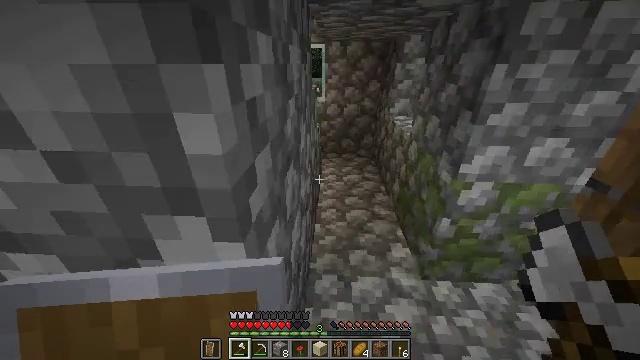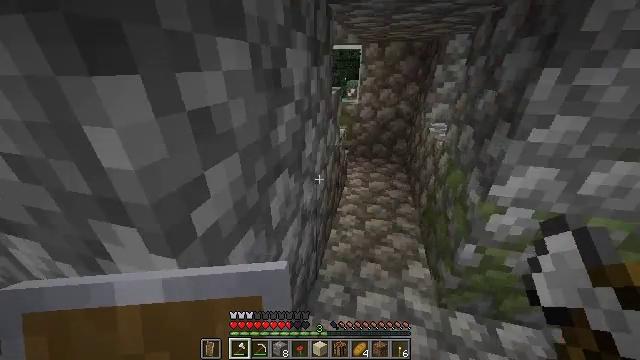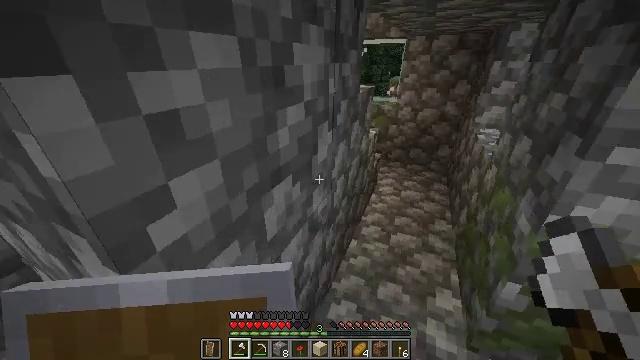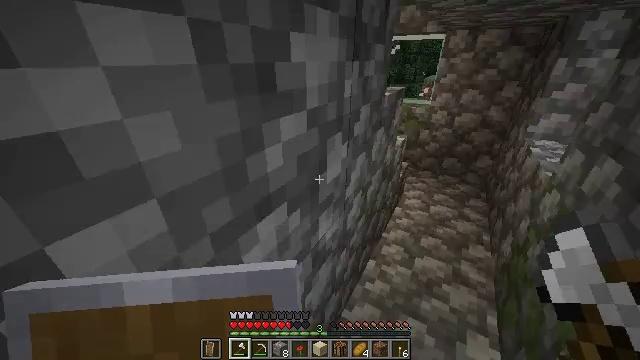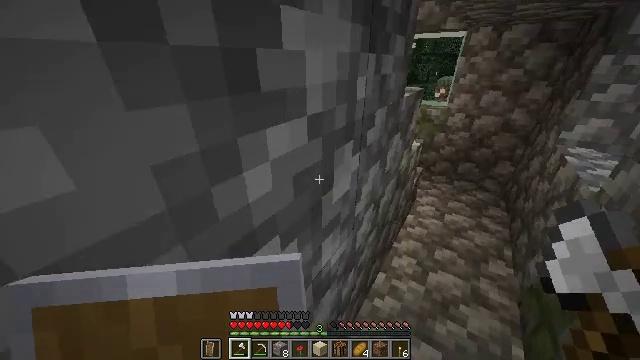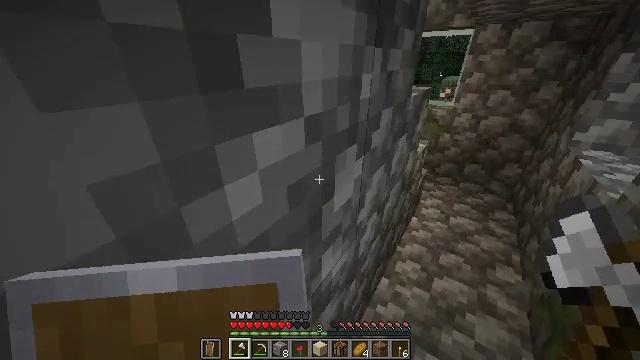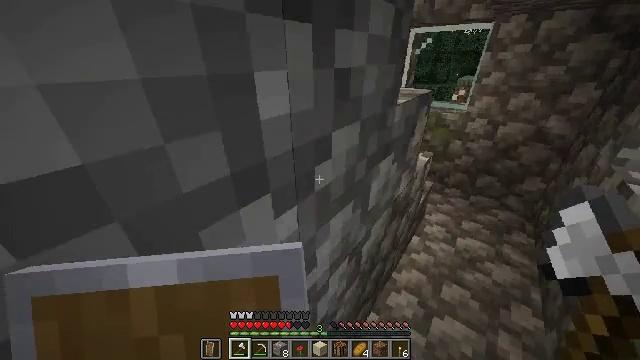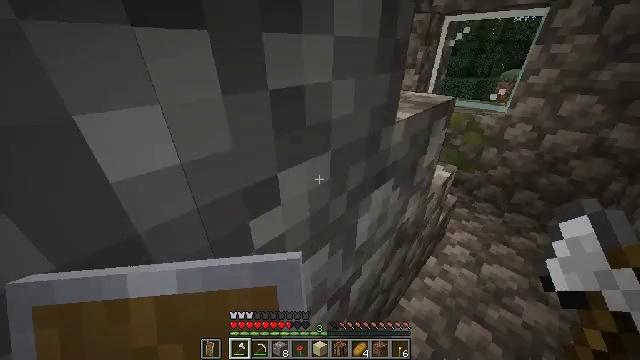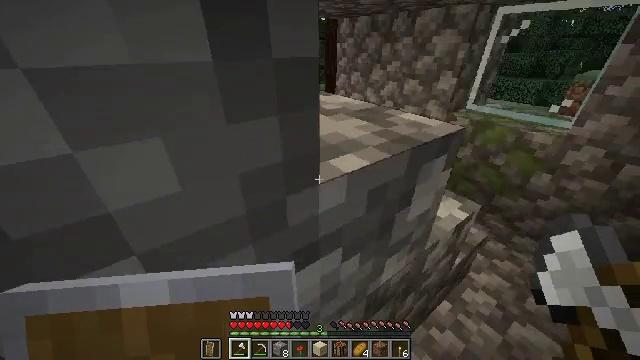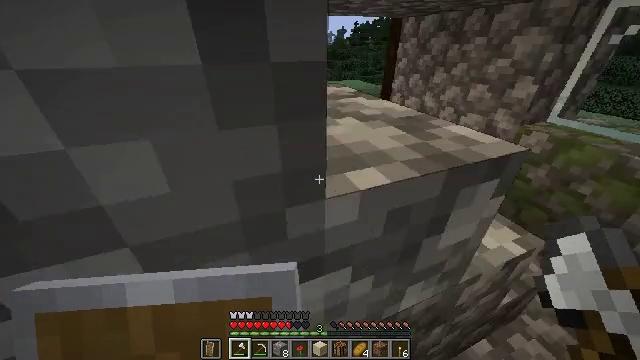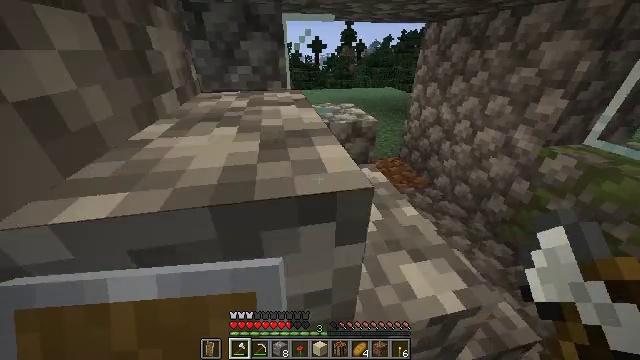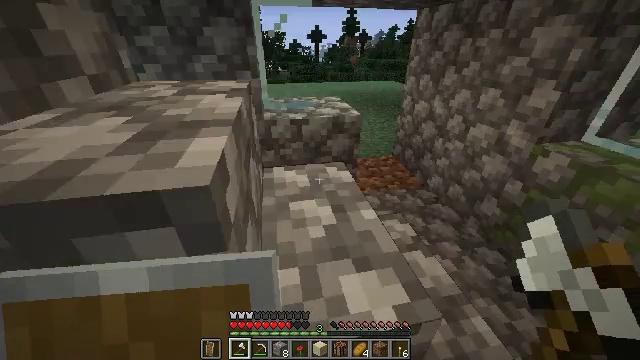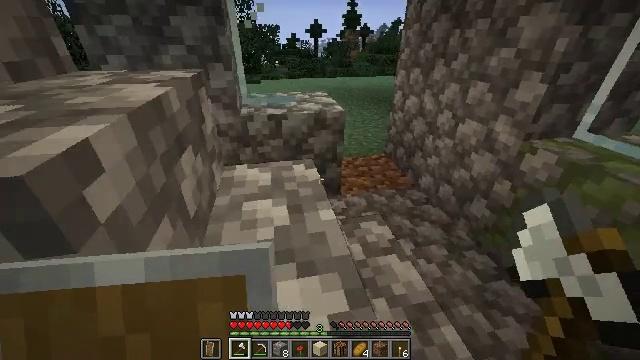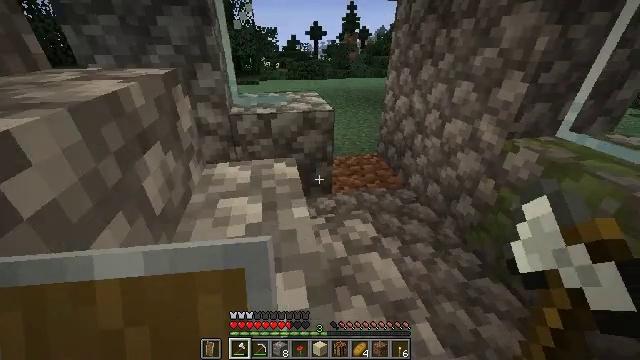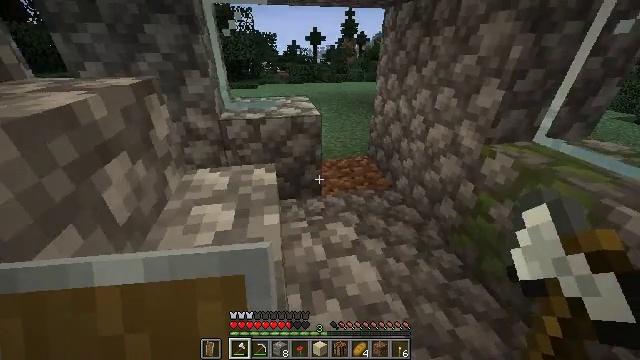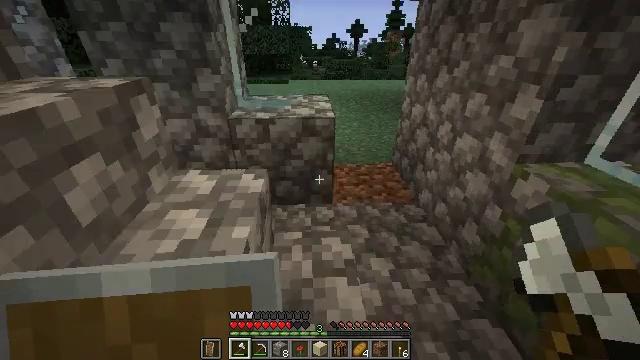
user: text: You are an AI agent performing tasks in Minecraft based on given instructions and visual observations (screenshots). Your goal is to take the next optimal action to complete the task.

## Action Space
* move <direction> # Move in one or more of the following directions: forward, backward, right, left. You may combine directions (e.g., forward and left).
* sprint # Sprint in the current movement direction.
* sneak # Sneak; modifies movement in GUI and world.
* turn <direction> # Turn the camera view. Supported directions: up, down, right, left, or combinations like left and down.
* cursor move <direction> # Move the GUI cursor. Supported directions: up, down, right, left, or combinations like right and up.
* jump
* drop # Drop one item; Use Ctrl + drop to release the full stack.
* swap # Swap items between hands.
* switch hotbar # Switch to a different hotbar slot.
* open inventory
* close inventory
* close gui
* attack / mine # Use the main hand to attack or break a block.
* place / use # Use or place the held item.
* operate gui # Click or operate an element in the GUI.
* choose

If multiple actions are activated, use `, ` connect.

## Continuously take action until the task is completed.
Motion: motion action
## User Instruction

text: Mine the bookshelf to gather resources.
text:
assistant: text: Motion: move forward and move right, sprint, turn left
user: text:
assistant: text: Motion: move forward, sprint, turn left
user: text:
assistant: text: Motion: move forward, sprint, turn left
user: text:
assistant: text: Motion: move forward, sprint, turn left
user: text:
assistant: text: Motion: move forward and move right, sprint
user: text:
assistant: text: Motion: move forward and move right, sprint, turn left
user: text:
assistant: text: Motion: move forward and move right, sprint, turn left
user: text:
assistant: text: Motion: move forward and move right, sprint, turn left
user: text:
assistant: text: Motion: move forward and move right, sprint, turn left
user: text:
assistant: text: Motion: move forward and move right, sprint, turn left
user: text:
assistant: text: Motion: move forward and move right, sprint
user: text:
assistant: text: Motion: move forward and move right, sprint
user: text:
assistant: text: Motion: move forward and move right, sprint
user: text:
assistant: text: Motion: move forward and move right, sprint
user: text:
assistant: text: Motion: move forward and move right, sprint, turn left
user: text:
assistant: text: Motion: move forward and move right, sprint, turn left and down
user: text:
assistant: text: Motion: move forward and move right, sprint, turn left
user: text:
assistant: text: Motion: move forward and move right, sprint, turn left and up
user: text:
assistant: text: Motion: move forward, sprint, turn left and up
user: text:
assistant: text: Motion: move forward, sprint, turn left and up
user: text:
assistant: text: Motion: move forward, sprint, turn left and up
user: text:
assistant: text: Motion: move forward, sprint, turn left and up
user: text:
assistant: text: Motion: move forward, sprint, turn left and up
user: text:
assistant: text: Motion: move forward, sprint, turn left and up
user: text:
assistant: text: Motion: move forward, sprint, turn left and up
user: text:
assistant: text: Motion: move forward, sprint
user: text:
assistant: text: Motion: move forward, sprint
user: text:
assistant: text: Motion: move forward and move right, sprint, turn right
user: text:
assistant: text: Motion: move forward and move right, sprint, turn right and down
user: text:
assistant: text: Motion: move forward and move right, sprint, turn right and down